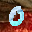
Label: 0